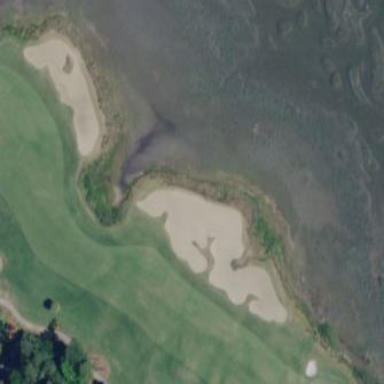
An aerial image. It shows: Sandy area is golf bunker.